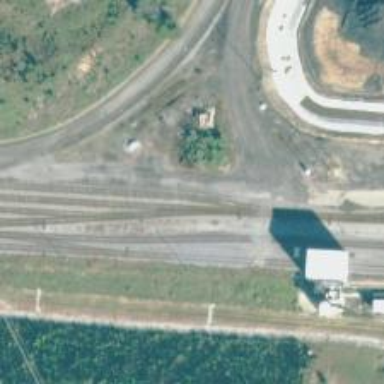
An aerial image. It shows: Rail spur service.